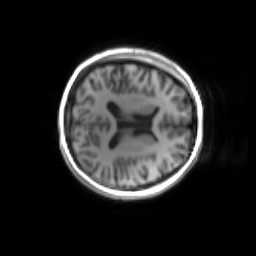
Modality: inplaneT1
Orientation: axial
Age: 22
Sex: female
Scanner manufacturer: siemens
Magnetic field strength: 3 T
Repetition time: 1.2 s
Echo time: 0.00251 s